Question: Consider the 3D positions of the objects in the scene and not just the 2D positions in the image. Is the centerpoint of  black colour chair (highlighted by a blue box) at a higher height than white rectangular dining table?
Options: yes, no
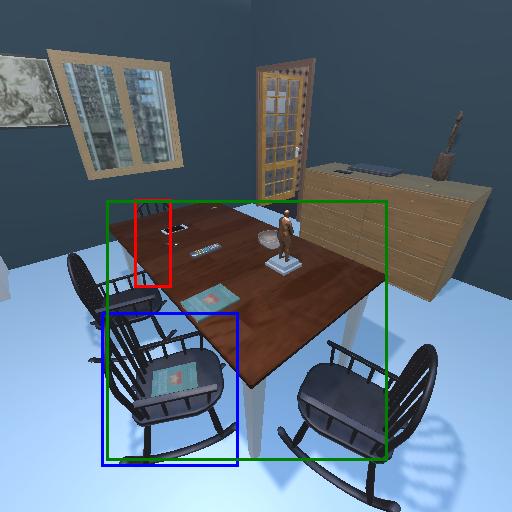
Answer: yes